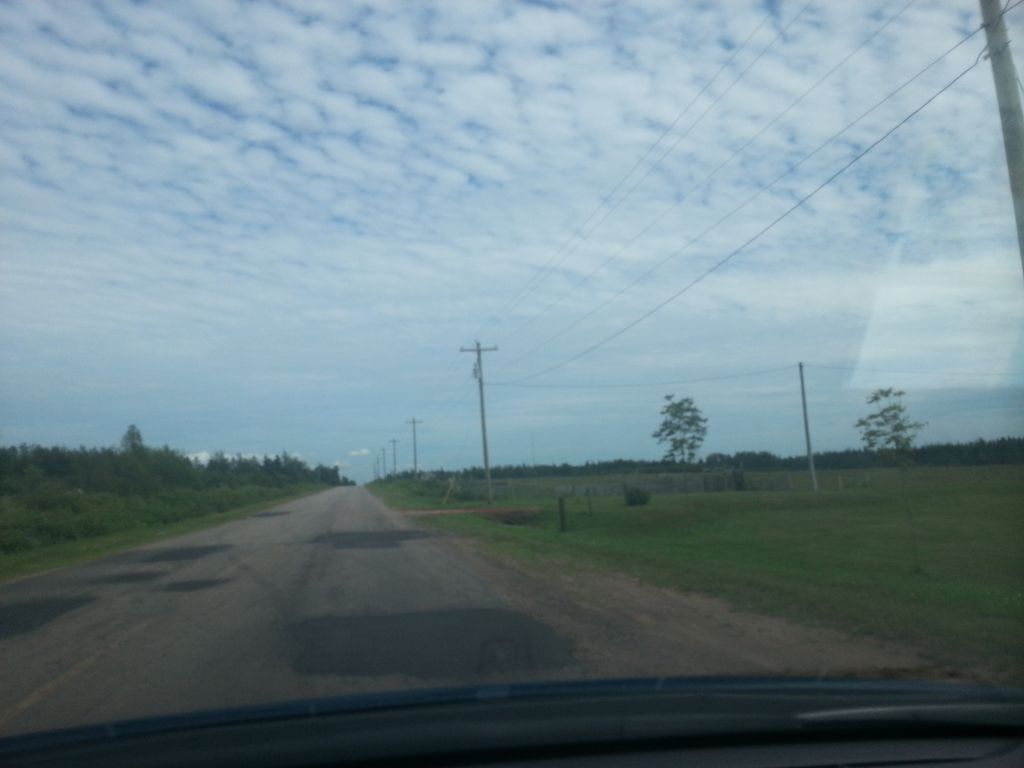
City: charlottetown